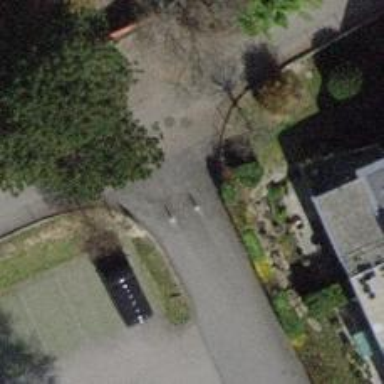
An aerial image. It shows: Bollard barrier.